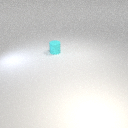
small cyan rubber cylinder